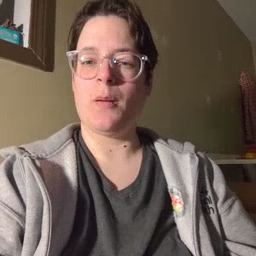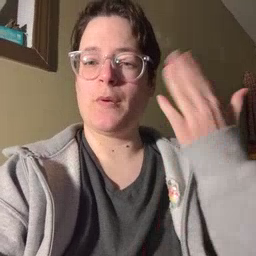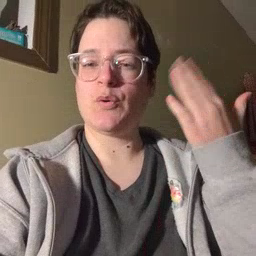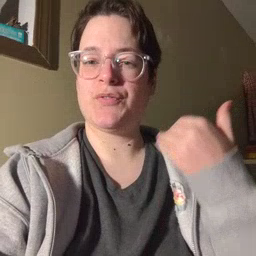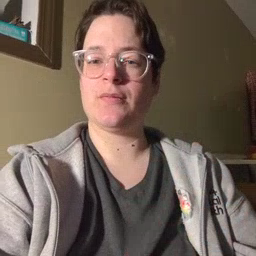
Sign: before